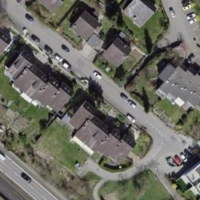
EUNIS habitat code: 54
Species observed at this site:
Astrantia major